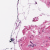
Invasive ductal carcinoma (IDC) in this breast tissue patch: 0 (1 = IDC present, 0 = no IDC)